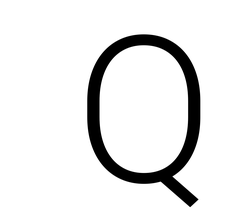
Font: Roboto_Light